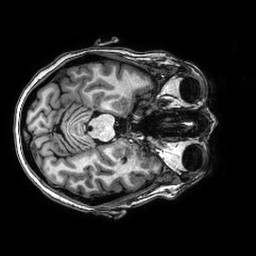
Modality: T1w
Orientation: axial
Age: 59
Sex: female
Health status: healthy